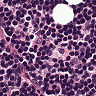
Metastatic tissue present: no